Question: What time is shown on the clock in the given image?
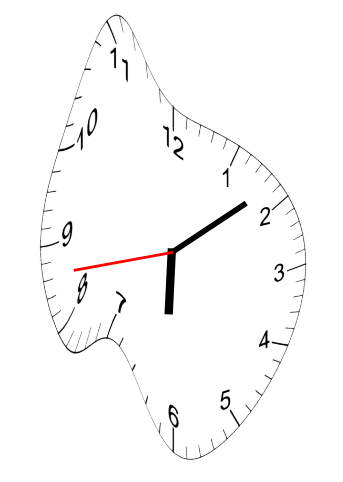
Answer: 06:08:43